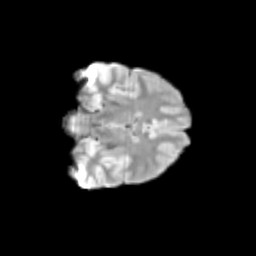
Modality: T2w
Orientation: coronal
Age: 12
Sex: female
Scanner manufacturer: siemens
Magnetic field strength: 3 T
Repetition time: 3.8 s
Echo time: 0.07 s